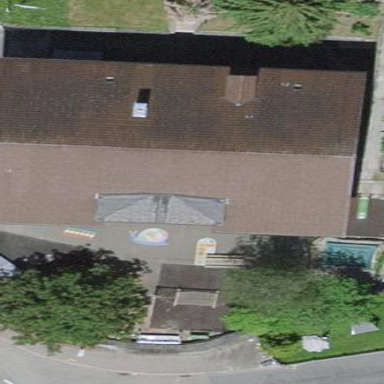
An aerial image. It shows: School building with school amenities.